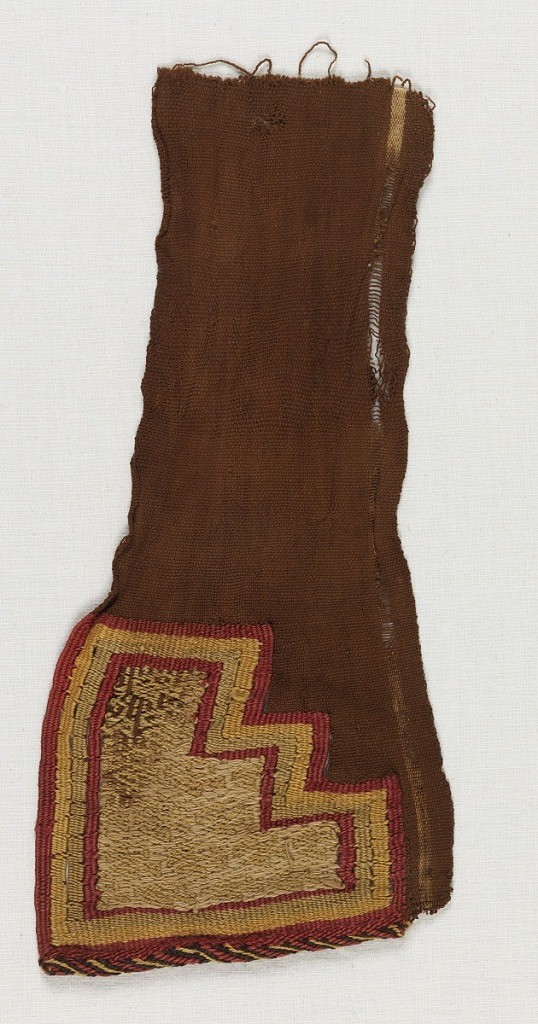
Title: Fragment
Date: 1100–1400
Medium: cotton, wool Technique: Slit tapestry and compound weave. A. warp-faced plain weave; B. tapestry on grouped warps, tapestry occasionally single-interlocked, C. complementary wefts in plain weave with inner warps Sides: intact Bottom: tubular warp selvage
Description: Corner fragment. Brown cotton plain cloth with corner in figured weave. Pyramidal outline in red, tan (two shades). Center filled with minute bird repeat in tan wool and white cotton. Wefts occasionally link with wefts in border. Colors now so faded that design is almost indistinguishable.